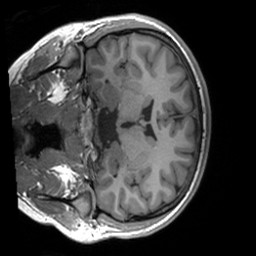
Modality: T1w
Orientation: coronal
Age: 19
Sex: female
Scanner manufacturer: siemens
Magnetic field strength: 3 T
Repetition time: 1.9 s
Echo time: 0.00226 s